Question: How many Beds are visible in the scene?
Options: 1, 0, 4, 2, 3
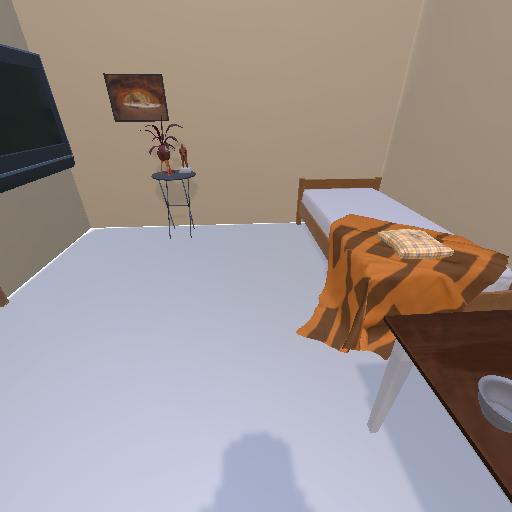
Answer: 1